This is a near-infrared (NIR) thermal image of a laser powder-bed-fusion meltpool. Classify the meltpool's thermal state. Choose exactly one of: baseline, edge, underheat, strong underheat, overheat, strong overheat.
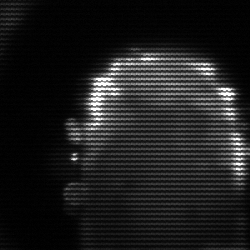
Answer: baseline